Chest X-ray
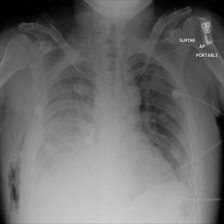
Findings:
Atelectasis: negative
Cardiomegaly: negative
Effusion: positive
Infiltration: negative
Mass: positive
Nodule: negative
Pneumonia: negative
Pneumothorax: negative
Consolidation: positive
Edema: negative
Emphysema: positive
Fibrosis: negative
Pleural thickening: negative
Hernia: negative